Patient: sex M, age 47
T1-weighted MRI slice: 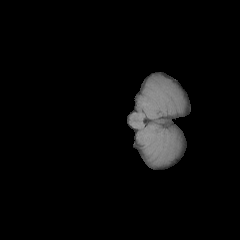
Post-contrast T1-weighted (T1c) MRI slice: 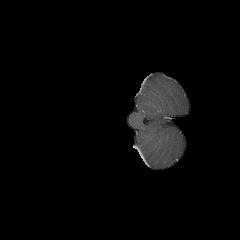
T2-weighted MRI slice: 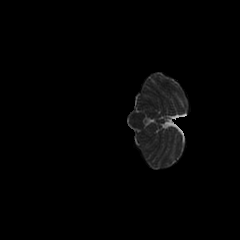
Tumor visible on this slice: no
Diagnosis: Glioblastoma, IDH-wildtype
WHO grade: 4